Question:
I'm trying to create a button which looks as in the image above. Initially my idea was to create a 9 patch and set it as the button background. But since, this is a plain button, i think we can somehow draw this without using any images.
The button background color is #0c0c0c
The border color is #1a1a1a
The text color is #cccccc
I found a similar question on SO but that creates a gradient -
<URL>
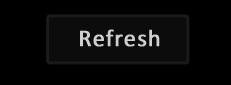
Answer: The Android Developer's Guide has a detailed guide on this: <URL>.
You could also simply remove the 'gradient' element from the link you provided:
'''
<shape xmlns:android="http://schemas.android.com/apk/res/android"
android:shape="rectangle">
<corners android:radius="3dp" />
<stroke android:width="5px" android:color="#1a1a1a" />
</shape>
'''